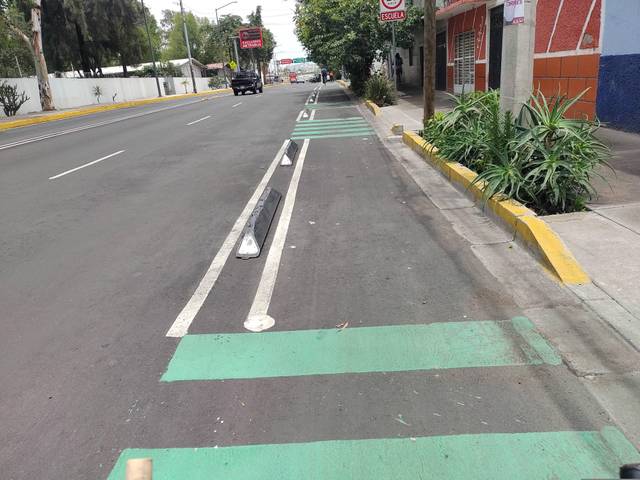
Region: Mexico
Coordinates: 19.505, -99.086